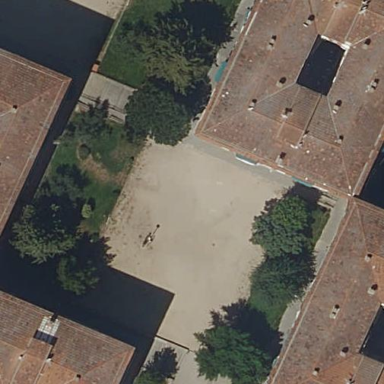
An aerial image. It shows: Square.